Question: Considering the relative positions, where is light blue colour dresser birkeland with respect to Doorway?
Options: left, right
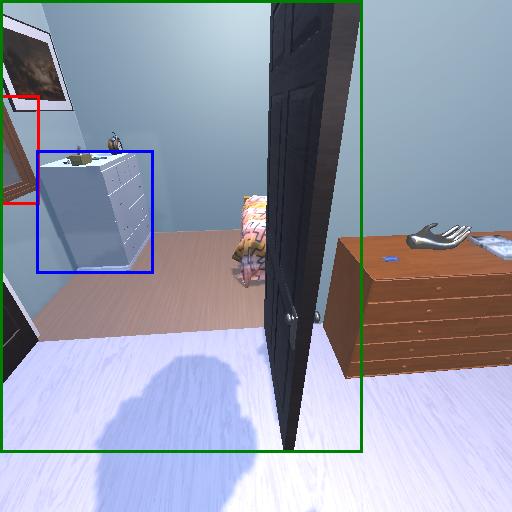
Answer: left